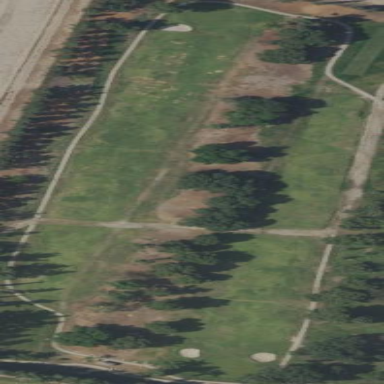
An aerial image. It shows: Designated golf cart path that is service road.